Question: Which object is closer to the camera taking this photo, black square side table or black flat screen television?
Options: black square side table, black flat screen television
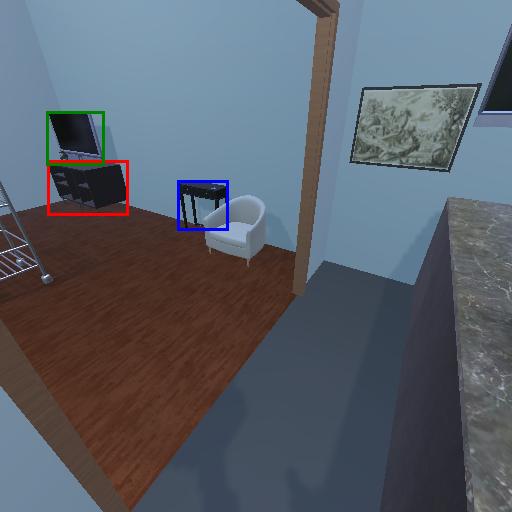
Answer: black square side table